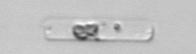
Label: Dactyliosolen_fragilissimus